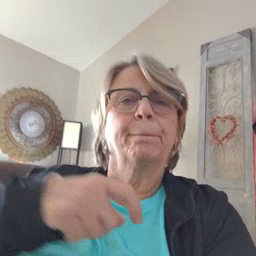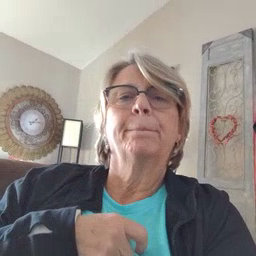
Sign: time